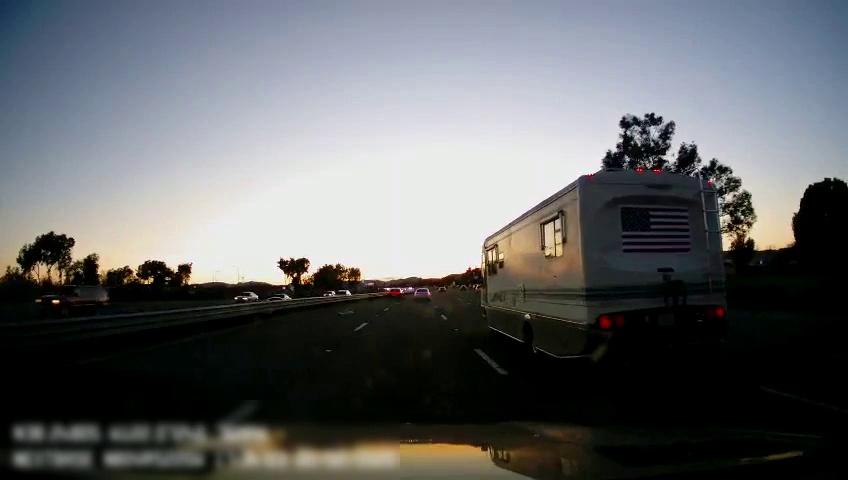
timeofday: Day
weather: Sunny
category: Drivable Space
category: Vehicles | Van
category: Vehicles | Car
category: Vehicles | Car
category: Vehicles | SUV
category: Vehicles | Car
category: Vehicles | Car
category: Vehicles | SUV
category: Vehicles | SUV
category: Lanes | Current Lane
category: Lanes | Alternate Lane
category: Lanes | Alternate Lane
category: Lanes | Current Lane
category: Lanes | Alternate Lane